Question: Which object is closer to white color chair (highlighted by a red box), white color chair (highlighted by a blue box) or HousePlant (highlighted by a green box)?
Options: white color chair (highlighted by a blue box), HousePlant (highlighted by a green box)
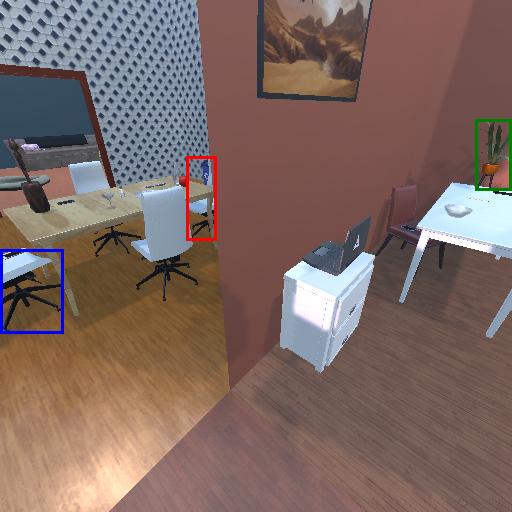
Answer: white color chair (highlighted by a blue box)